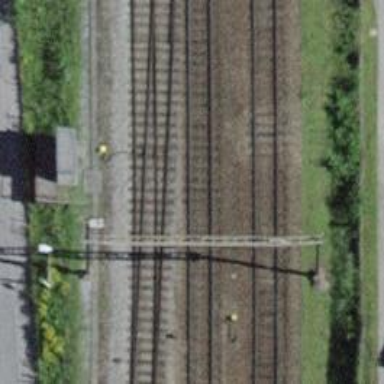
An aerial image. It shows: Rail siding with electrified contact lines for trains.